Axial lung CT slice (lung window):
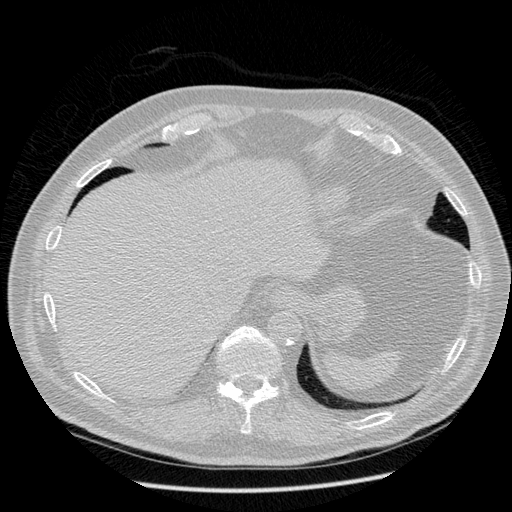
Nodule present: no